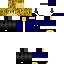
A male skeleton skin with dark skin, wearing blonde long hair dressed in a gold armor chest and black pants, featuring a closed mouth.